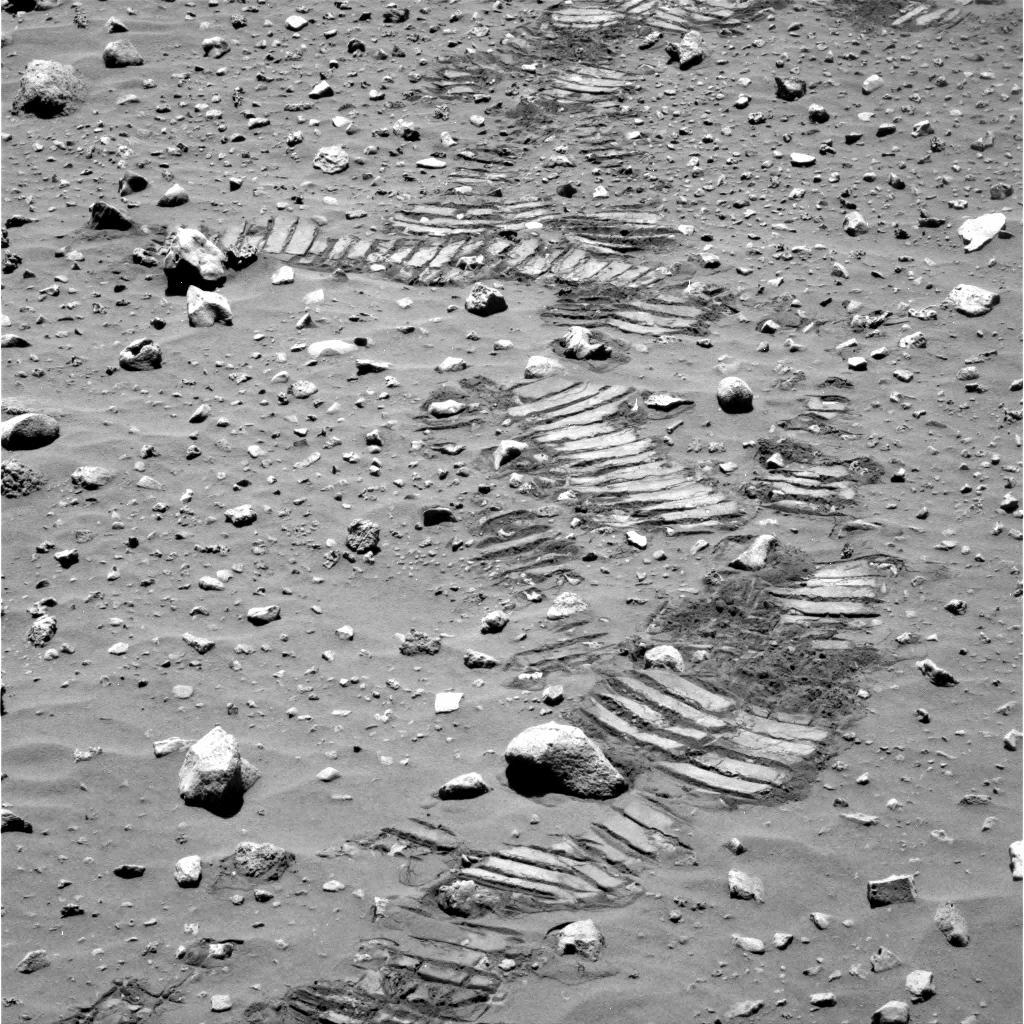
Terrain classes present: Bedrock, Gravel / Sand / Soil, Rock, Shadow